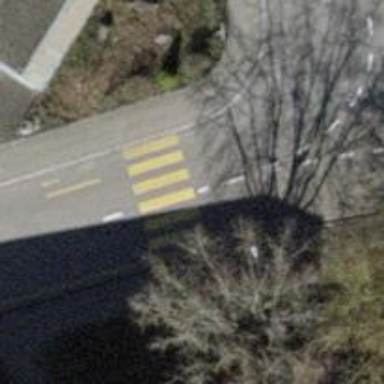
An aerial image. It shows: Uncontrolled zebra crossing on the road.